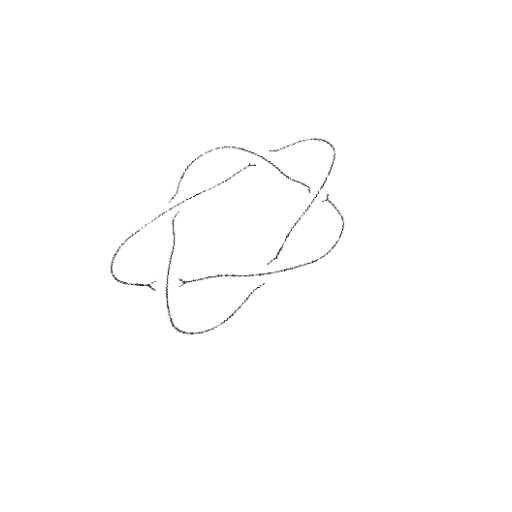
Crossing number: 5